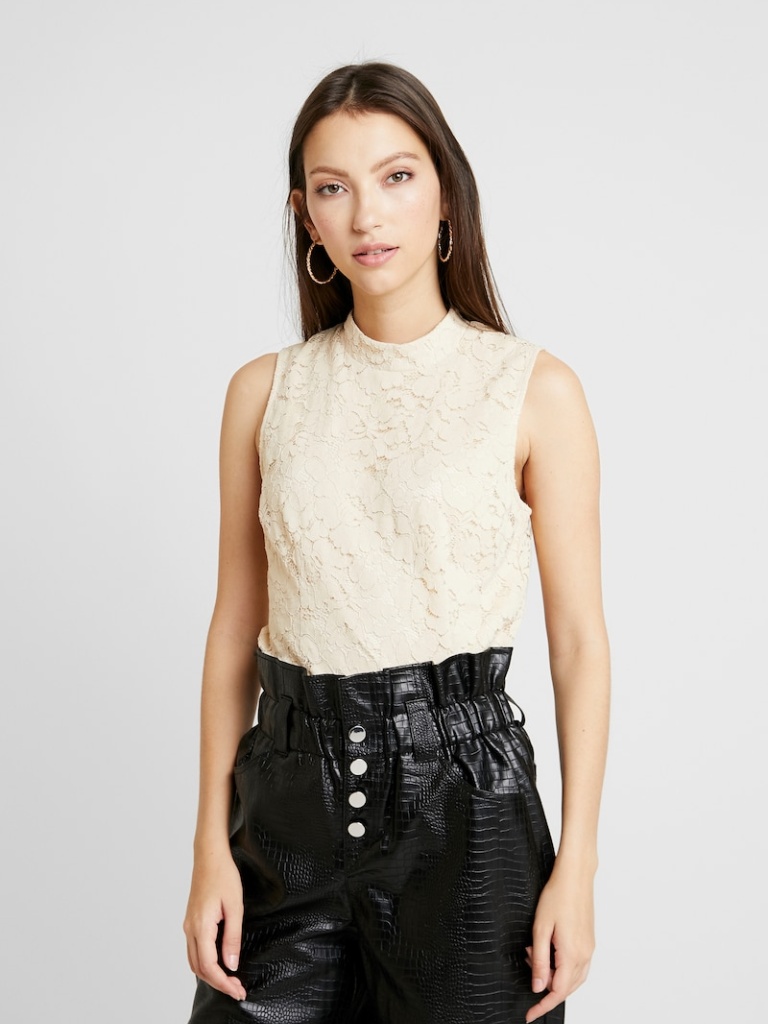
lace tight sleeveless hip length Fully Tucked in mock blouse